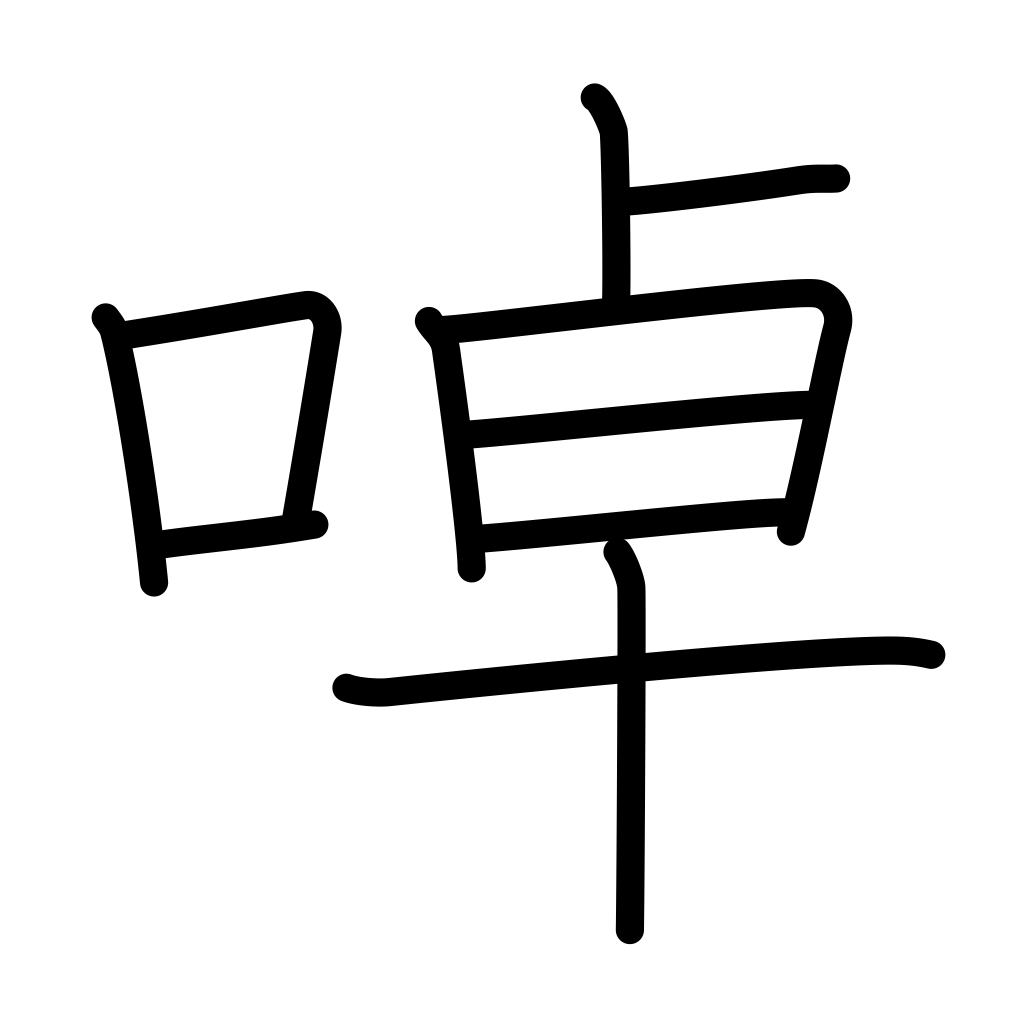
Meaning: noisy, peck at, chirping, twittering